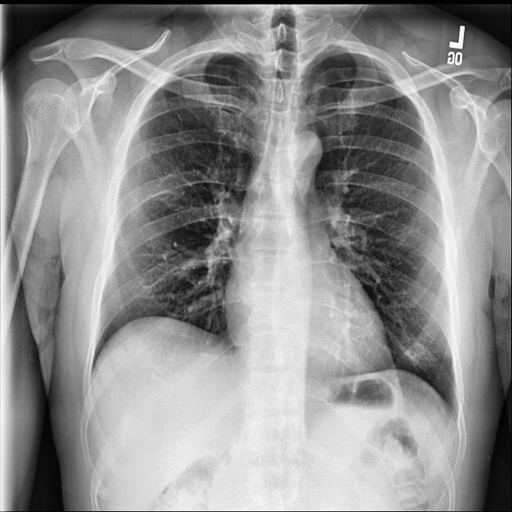
Finding: NORMAL